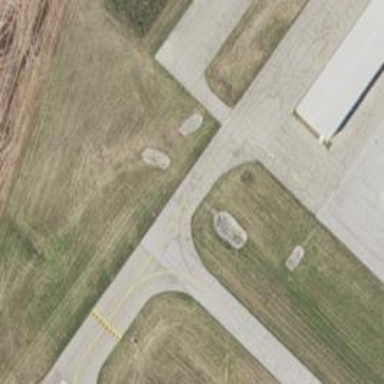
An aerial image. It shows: Image of taxiway at airport.